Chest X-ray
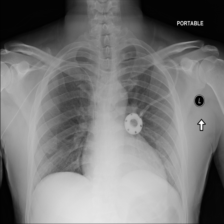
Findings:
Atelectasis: negative
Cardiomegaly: negative
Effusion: negative
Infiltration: negative
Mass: negative
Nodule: negative
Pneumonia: negative
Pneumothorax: negative
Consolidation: negative
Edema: negative
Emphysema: negative
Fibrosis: negative
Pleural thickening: negative
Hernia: negative